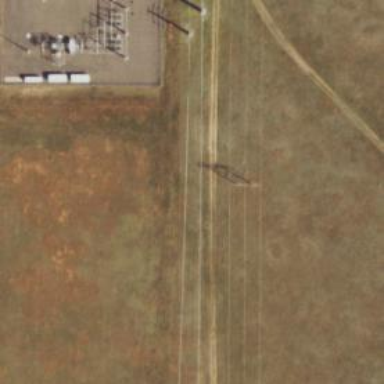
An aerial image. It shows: H-frame power tower design.